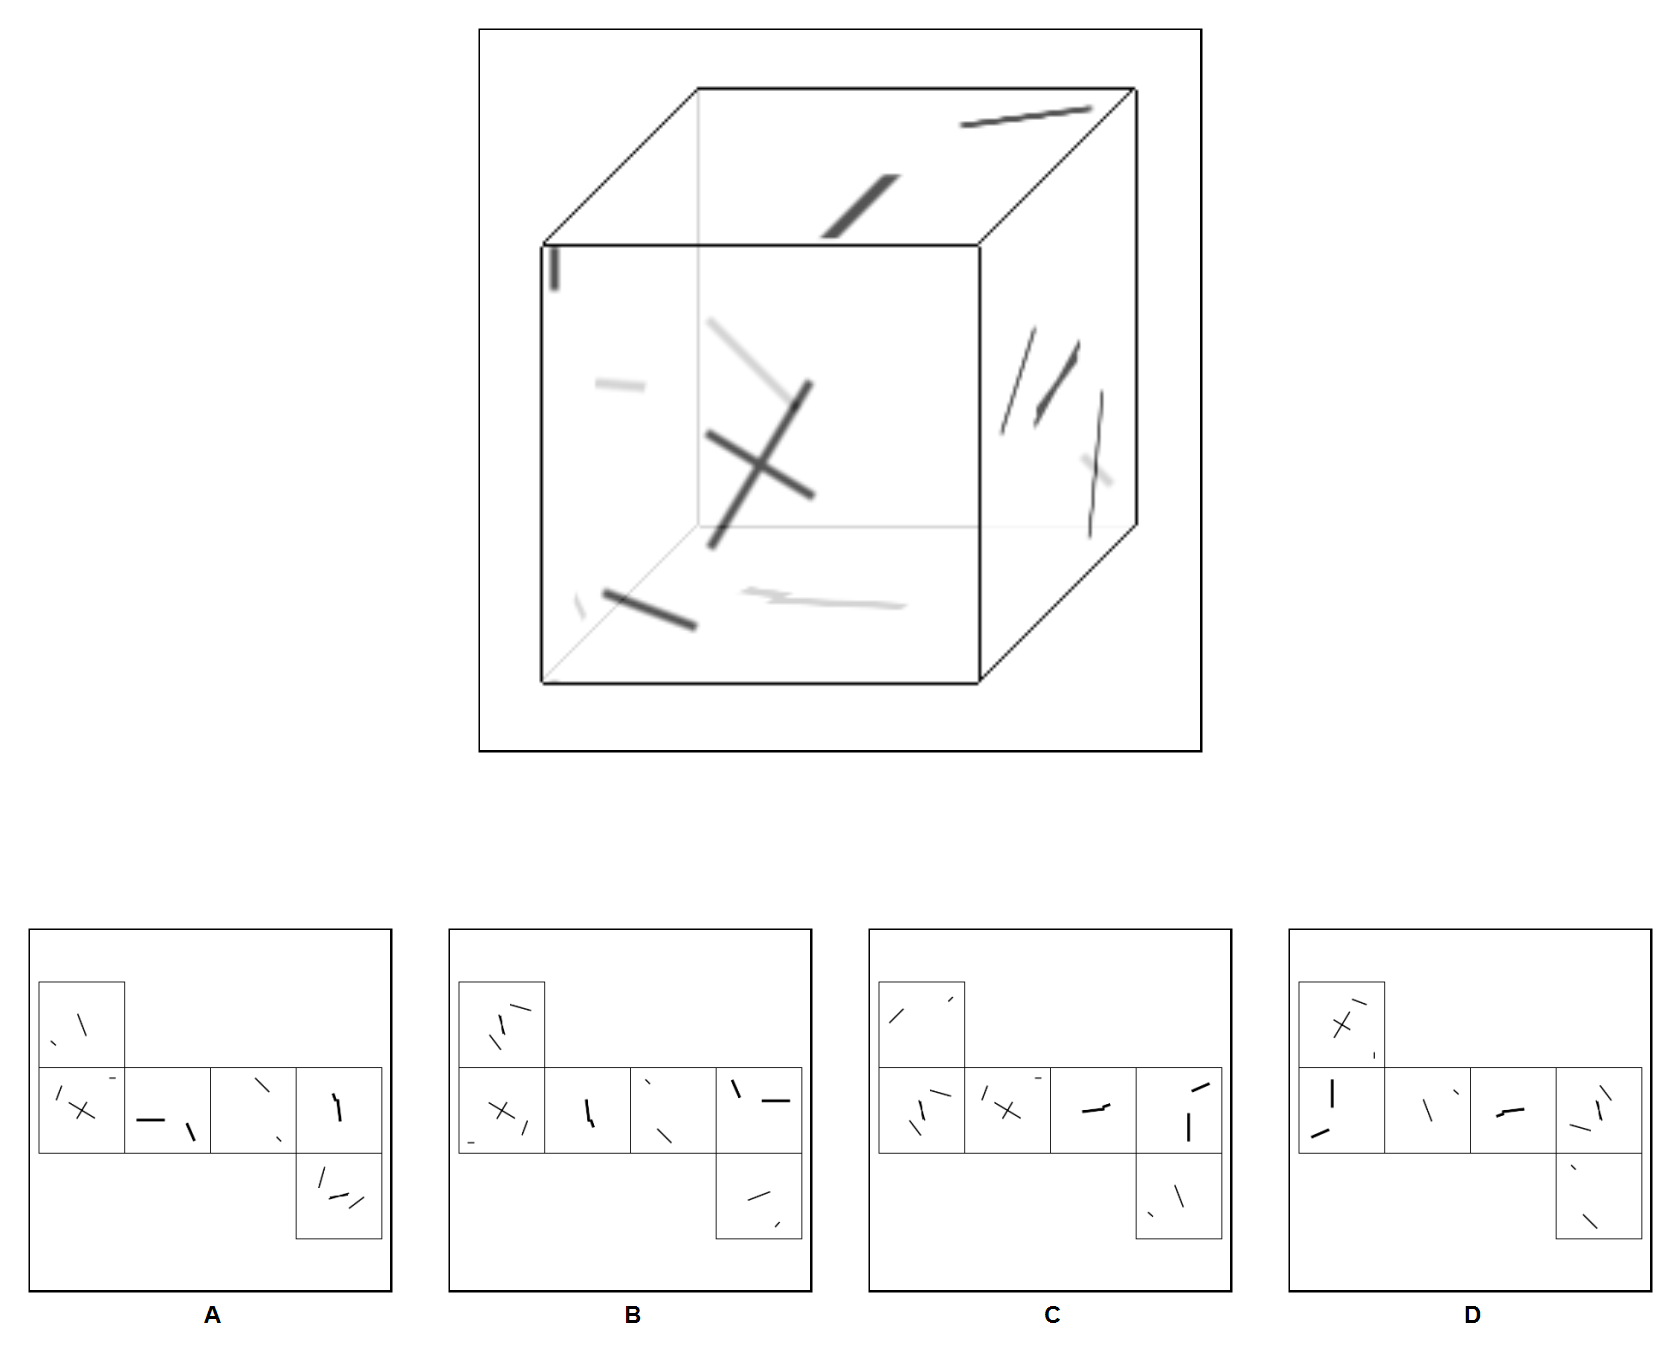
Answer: C